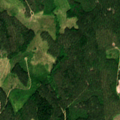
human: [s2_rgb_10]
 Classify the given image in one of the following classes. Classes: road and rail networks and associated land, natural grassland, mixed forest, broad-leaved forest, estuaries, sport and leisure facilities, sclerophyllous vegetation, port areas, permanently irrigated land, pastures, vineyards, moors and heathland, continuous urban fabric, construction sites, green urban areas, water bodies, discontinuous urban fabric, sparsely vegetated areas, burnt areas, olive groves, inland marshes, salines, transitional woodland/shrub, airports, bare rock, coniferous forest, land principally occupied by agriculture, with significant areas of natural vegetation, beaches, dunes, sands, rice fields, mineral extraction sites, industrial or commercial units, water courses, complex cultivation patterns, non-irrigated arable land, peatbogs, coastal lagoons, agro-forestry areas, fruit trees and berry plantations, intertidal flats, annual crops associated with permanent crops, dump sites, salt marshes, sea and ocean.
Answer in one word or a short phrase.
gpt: coniferous forest, transitional woodland/shrub